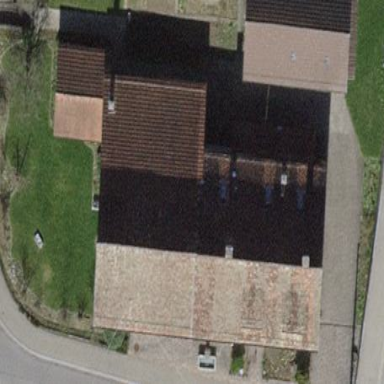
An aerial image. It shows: Building with tiled roof.